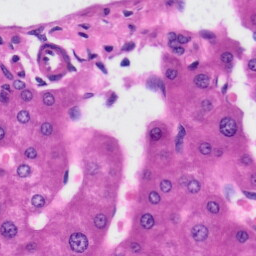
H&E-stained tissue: Liver